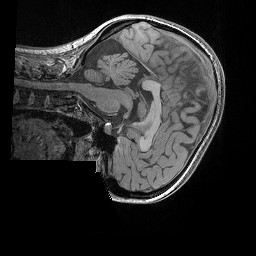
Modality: T1w
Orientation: sagittal
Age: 18
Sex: female
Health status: healthy
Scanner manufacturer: siemens
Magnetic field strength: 3 T
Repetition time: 0.02 s
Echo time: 0.00492 s